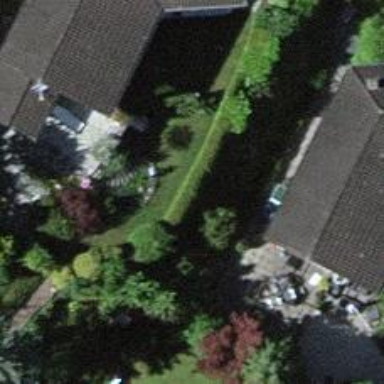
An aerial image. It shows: Hedge acting as barrier.